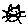
Label: cat